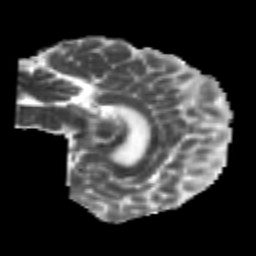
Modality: MD
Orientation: sagittal
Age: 25
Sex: male
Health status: healthy
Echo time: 0.074 s